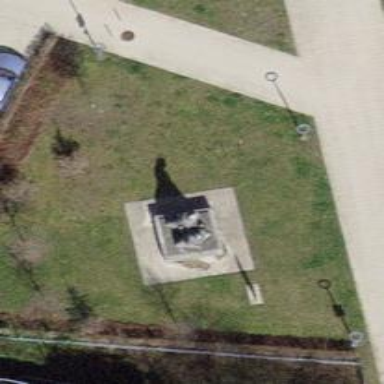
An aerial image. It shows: Historical site featuring war memorial.